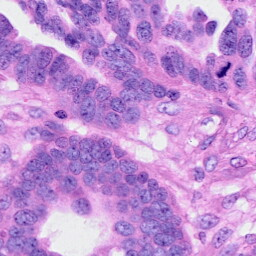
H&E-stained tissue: Ovarian